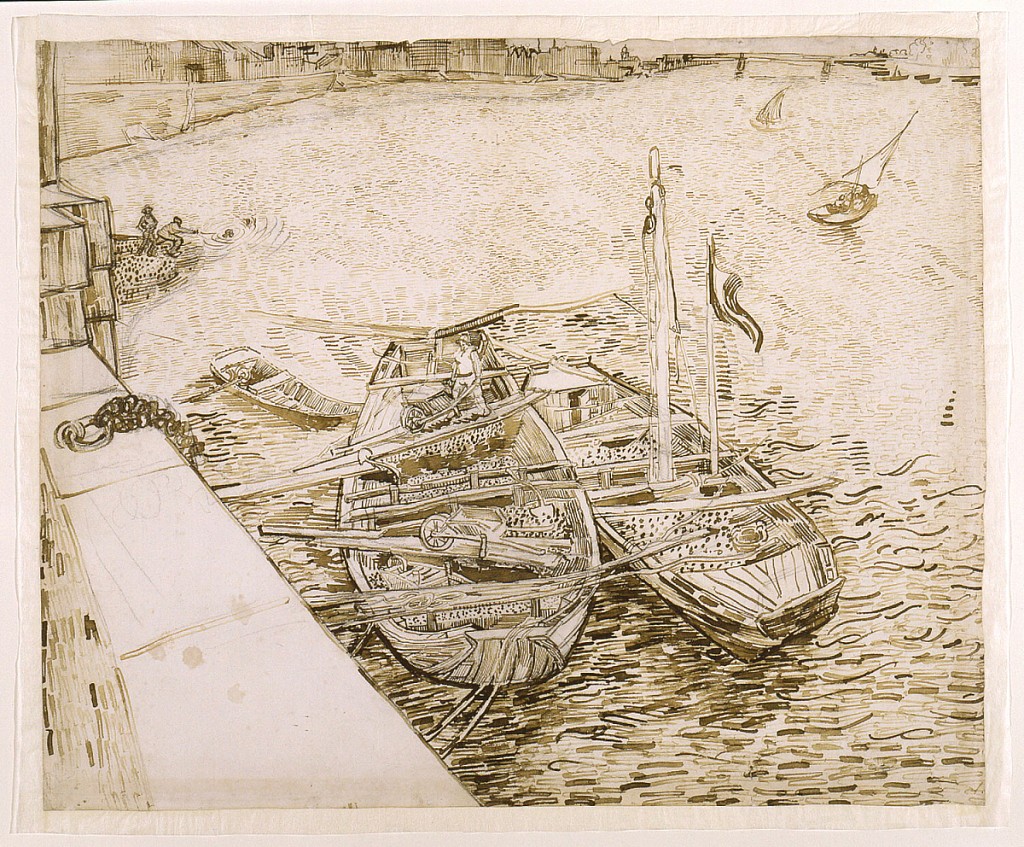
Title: Bateaux de sable à quai (Sand Barges Moored at the Quay), Arles
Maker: Vincent Van Gogh, The Netherlands, active in France, 1853 – 1890
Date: August 14, 1888
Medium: Reed pen and brown ink, graphite on cream wove paper
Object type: Drawing
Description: Rhone River scene in Arles: Two boats loaded with sand are moored by a stone quay. A man with a loaded wheelbarrow is traversing a plank gangway from one of the boats to the quay, two figures are fishing at left middleground, and two sailboats float towards a bridge on the horizon in the upper right.